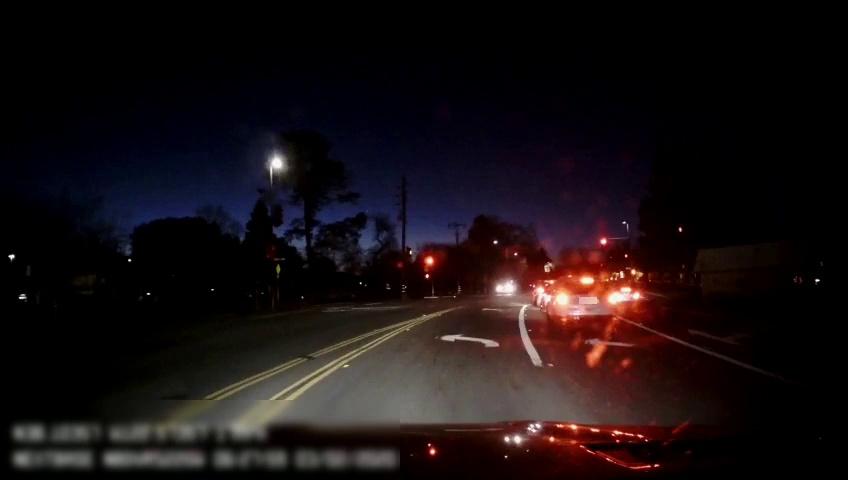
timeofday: Night
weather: Cloudy
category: Drivable Space
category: Vehicles | Car
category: Vehicles | SUV
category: Vehicles | SUV
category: Vehicles | SUV
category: Lanes | Current Lane
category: Lanes | Opposite Lane
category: Lanes | Alternate Lane
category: Lanes | Current Lane
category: Lanes | Alternate Lane
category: Traffic | Lights
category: Traffic | Lights